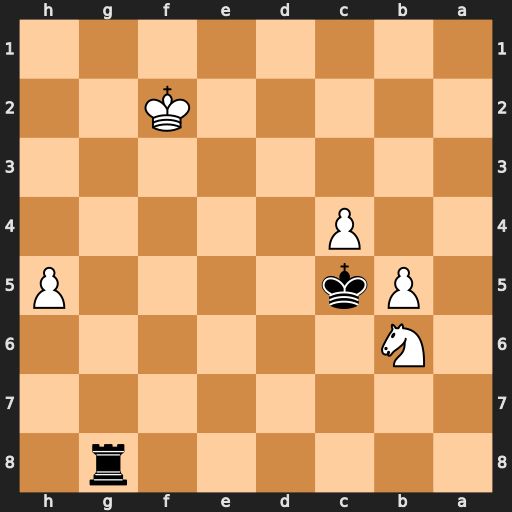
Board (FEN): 6r1/8/1N6/1Pk4P/2P5/8/5K2/8
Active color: b
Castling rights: -
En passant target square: -
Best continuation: Kxb6 Kf3 Rg5